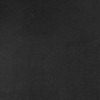
Label: dusty